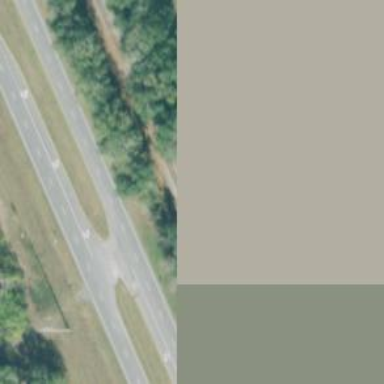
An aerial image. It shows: Expressway with asphalt surface categorized as trunk highway.